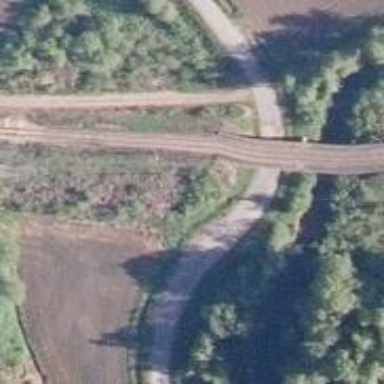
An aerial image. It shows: Railway with continuous electrified contact lines.